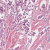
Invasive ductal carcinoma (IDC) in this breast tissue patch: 1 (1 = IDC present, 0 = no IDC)